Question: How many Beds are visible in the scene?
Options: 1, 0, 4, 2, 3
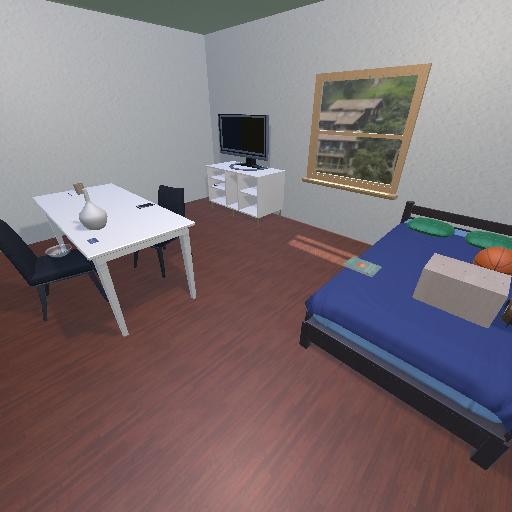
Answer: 1